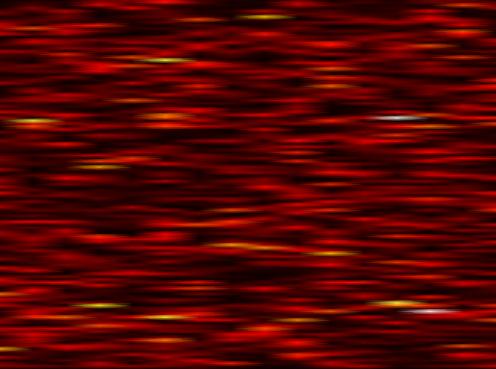
Label: UFMC